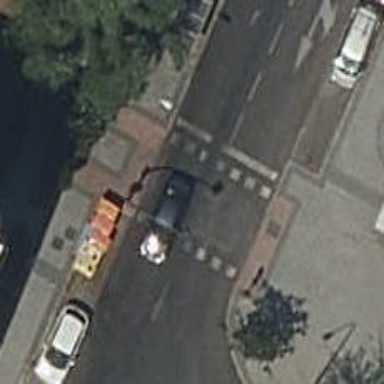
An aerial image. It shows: Road crossing with traffic signals.